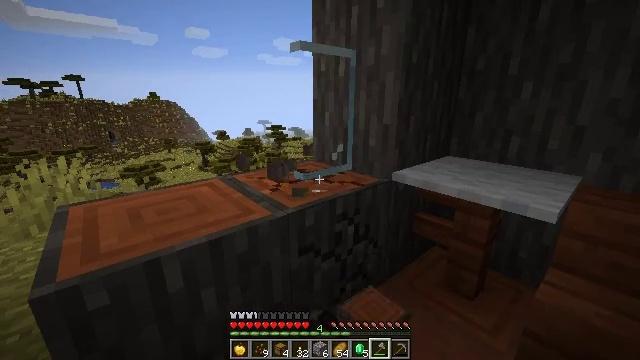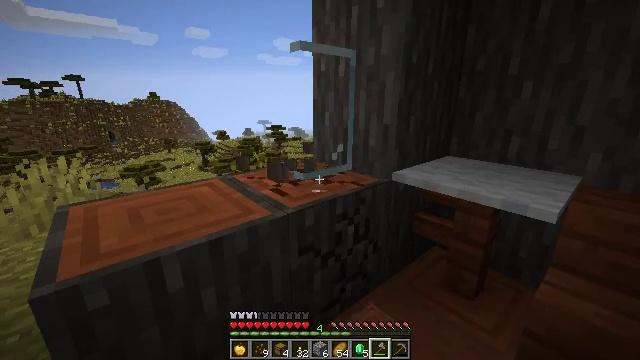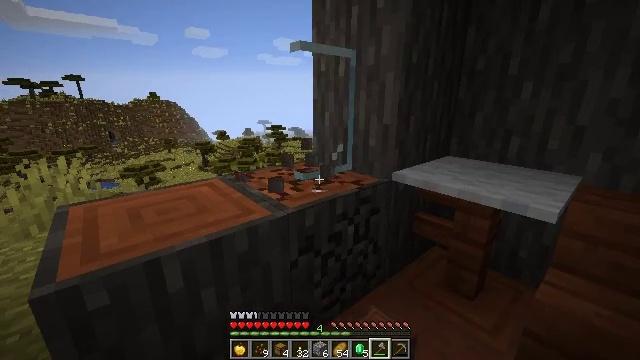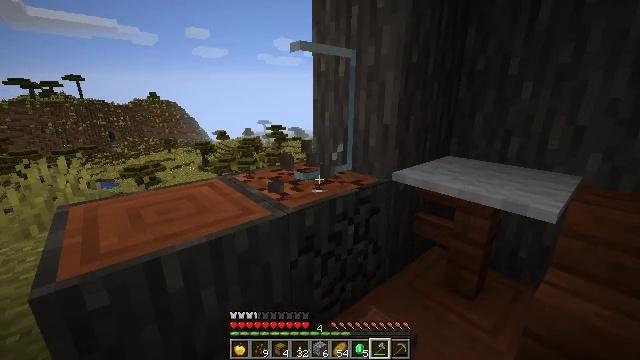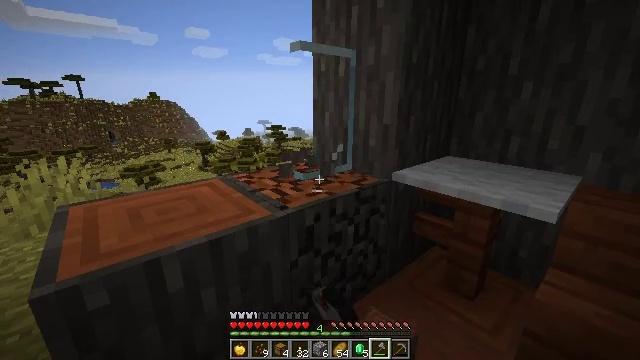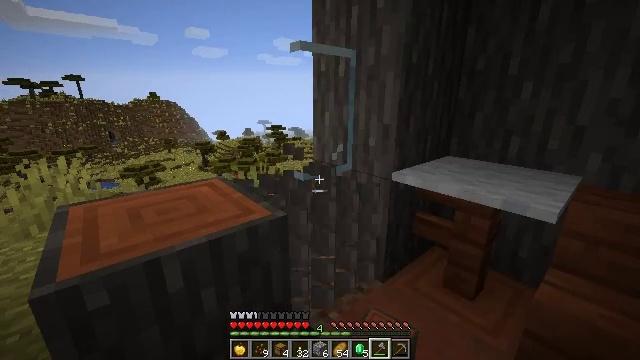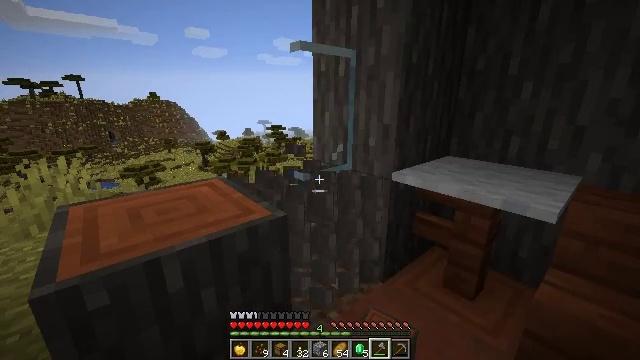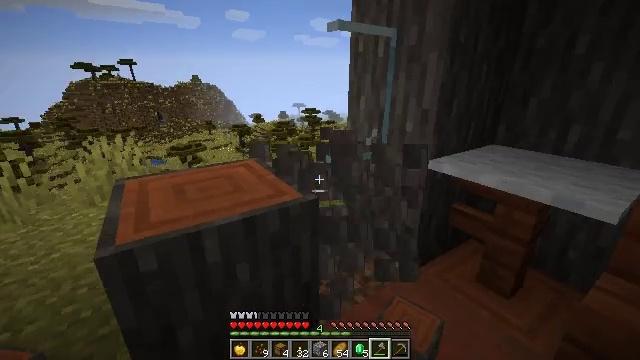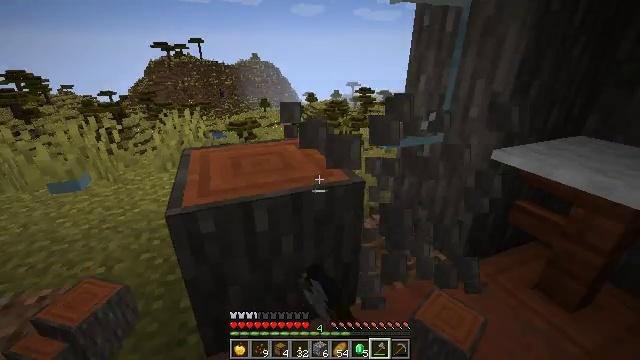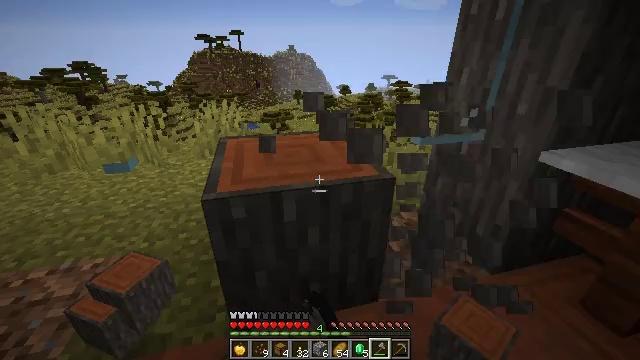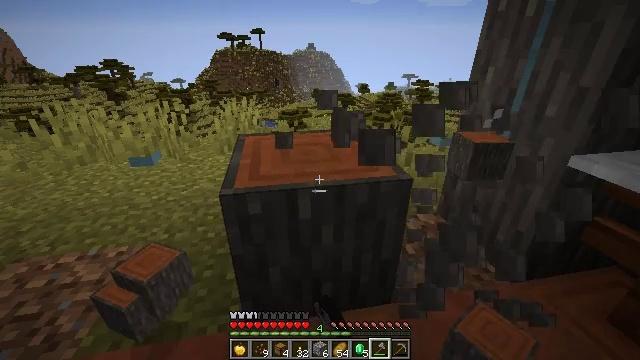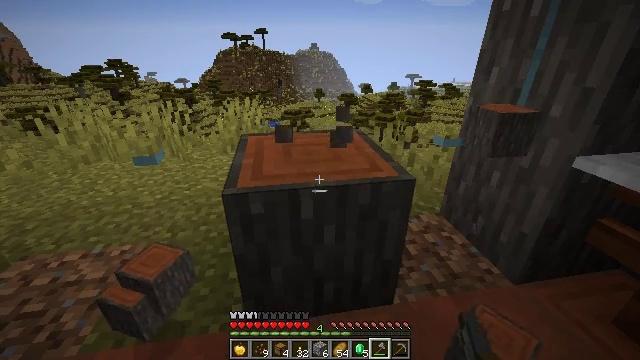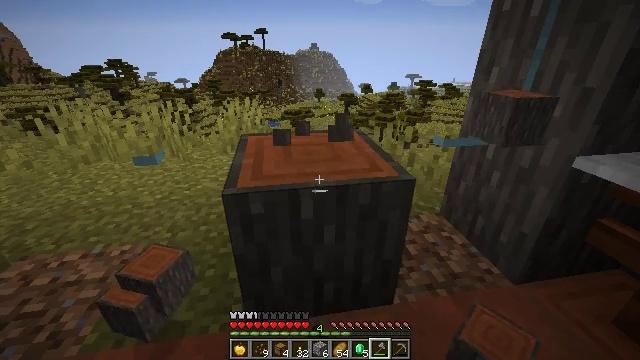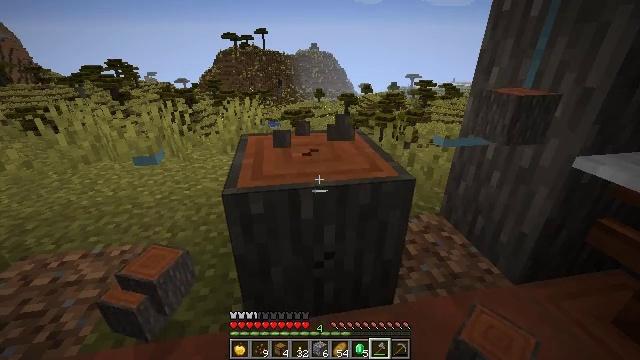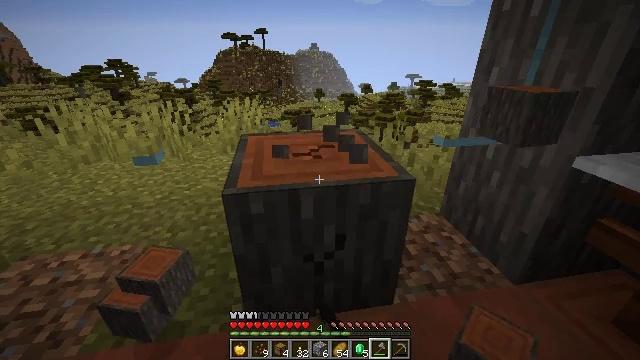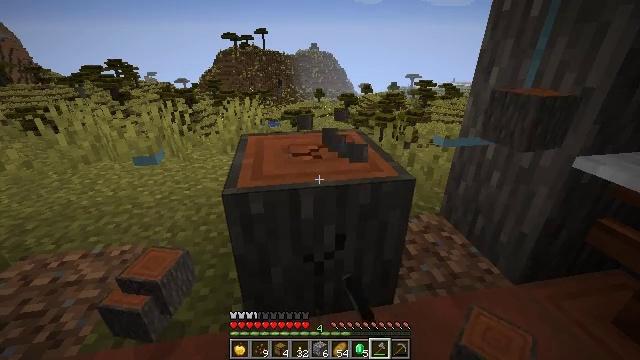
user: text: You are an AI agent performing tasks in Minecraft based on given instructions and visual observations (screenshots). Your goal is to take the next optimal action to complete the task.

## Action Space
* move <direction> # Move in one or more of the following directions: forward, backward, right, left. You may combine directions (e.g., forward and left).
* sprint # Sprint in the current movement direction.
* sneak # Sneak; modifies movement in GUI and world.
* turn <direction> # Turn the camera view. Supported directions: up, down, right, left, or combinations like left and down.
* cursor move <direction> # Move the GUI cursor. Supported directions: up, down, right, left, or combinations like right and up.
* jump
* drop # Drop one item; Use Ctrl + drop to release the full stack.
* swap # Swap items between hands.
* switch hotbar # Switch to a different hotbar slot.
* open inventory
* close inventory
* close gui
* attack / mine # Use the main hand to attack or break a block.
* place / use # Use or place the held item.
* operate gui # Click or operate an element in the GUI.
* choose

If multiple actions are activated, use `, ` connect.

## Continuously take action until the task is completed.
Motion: motion action
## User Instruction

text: Mine acacia log from the tree's trunk.
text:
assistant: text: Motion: attack / mine
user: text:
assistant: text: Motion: attack / mine
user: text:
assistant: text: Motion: attack / mine
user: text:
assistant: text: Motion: attack / mine
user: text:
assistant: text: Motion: attack / mine
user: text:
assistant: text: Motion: attack / mine
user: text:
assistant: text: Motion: turn left and down, attack / mine
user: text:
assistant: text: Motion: turn left and down, attack / mine
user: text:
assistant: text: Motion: turn left and down, attack / mine
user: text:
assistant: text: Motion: turn left, attack / mine
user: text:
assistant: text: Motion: attack / mine
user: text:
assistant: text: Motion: attack / mine
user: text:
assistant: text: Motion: attack / mine
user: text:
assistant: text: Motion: attack / mine
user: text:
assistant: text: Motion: attack / mine
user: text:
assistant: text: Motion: attack / mine
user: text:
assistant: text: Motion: attack / mine
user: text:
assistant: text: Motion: attack / mine
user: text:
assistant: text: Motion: attack / mine
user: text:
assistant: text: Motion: attack / mine
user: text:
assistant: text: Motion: attack / mine
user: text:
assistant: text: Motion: attack / mine
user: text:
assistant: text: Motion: attack / mine
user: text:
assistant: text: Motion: attack / mine
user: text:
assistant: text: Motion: attack / mine
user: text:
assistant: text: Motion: attack / mine
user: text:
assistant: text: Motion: attack / mine
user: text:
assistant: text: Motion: attack / mine
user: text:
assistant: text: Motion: attack / mine
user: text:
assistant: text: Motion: attack / mine